Question: Magento has a static method that does some extra reporting just before throwing an exception.
'''
/**
* Throw Exception
*
* @param string $message
* @param string $messageStorage
* @throws Mage_Core_Exception
*/
public static function throwException($message, $messageStorage = null)
{
if ($messageStorage && ($storage = self::getSingleton($messageStorage))) {
$storage->addError($message);
}
throw new Mage_Core_Exception($message);
}
'''
It's to throw an exception, so it's mildly annoying that PHPUnit's code coverage considers the closing brace after a 'Mage::throwException' statement to be uncovered code.

I looked through <URL>
Is there some way I can teach PHPUnit that 'Mage::throwException' throws an exception, so treat it the same (with respect to coverage) as it would 'throw new WhateverException()'?
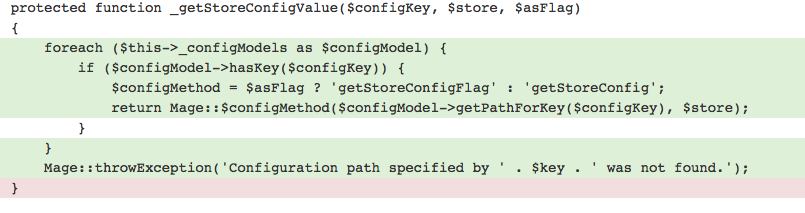
Answer: I have also this problem.
Just do:
'''
throw Mage::getException(...);
'''
and in getException you return the exception object. Otherwise you're stuck with it.